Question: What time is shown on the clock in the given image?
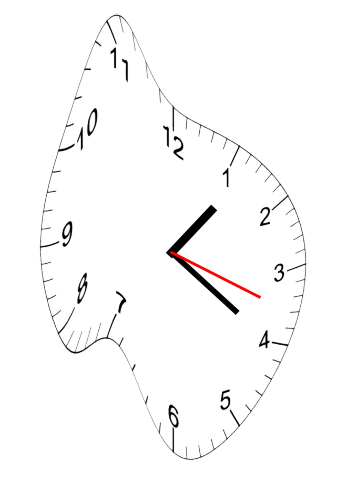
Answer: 01:20:18